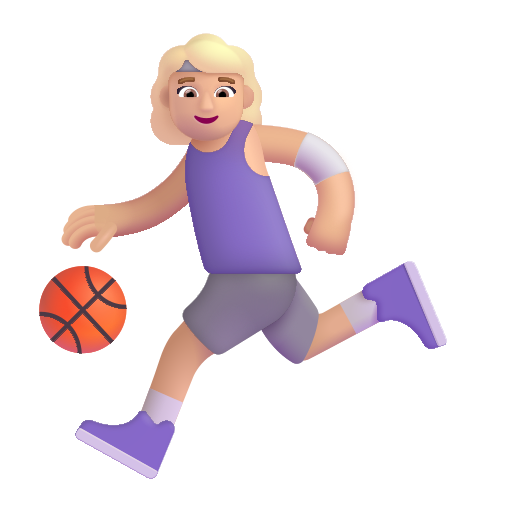
woman bouncing ball color  light